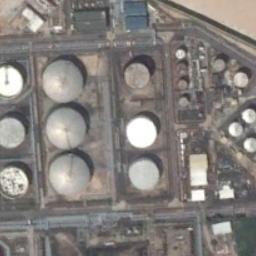
Label: storage tanks